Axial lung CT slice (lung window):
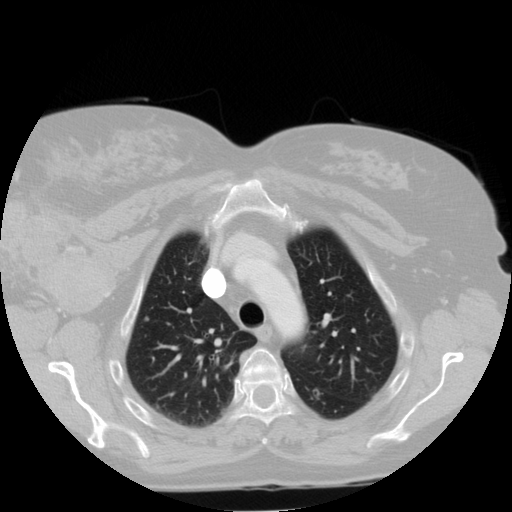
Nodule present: yes
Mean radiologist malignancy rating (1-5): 2.5